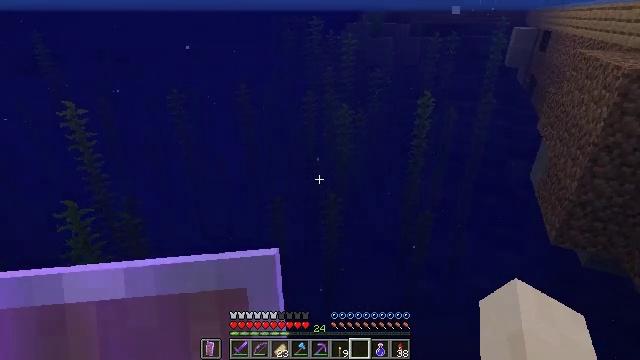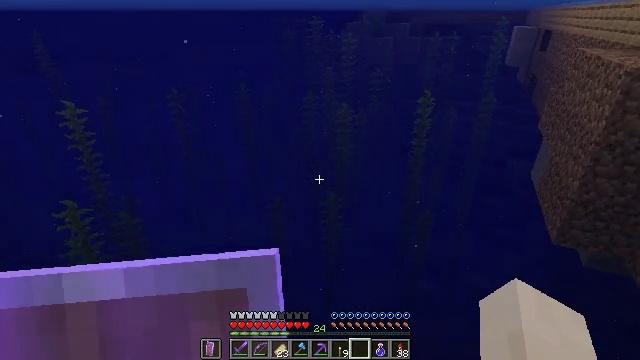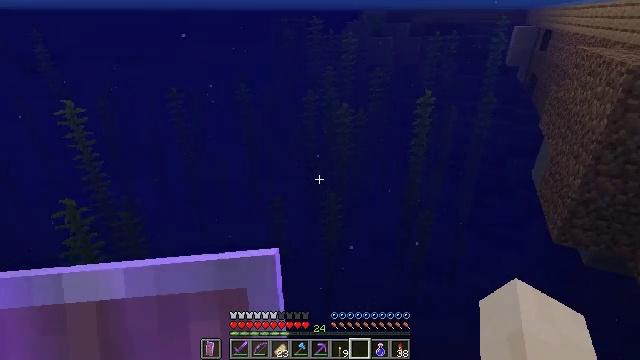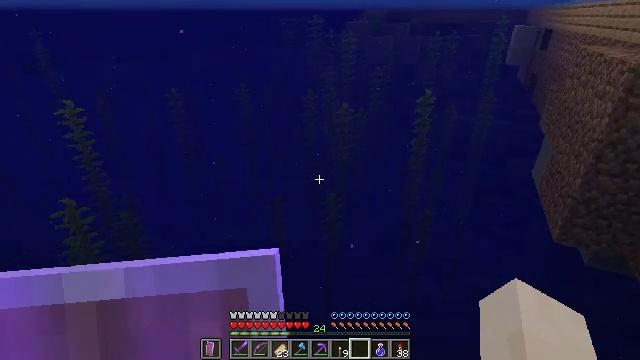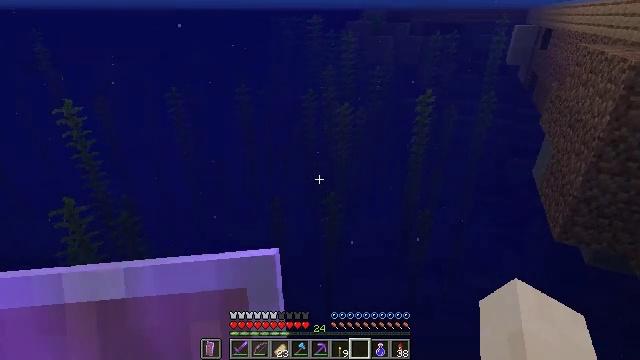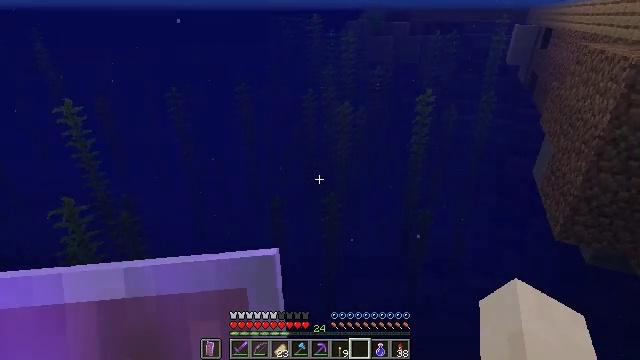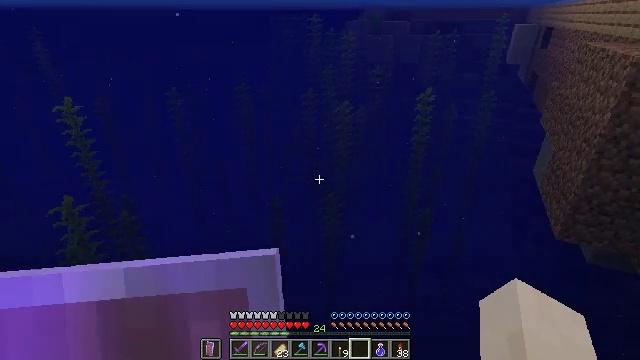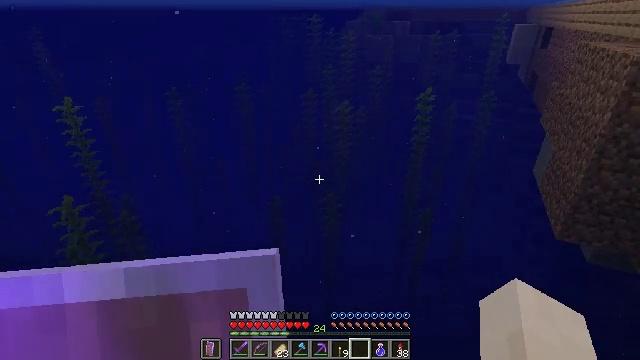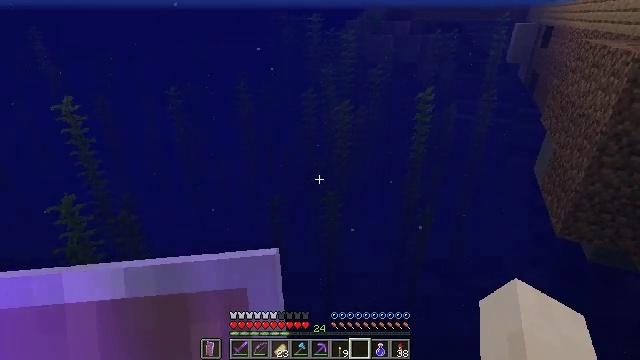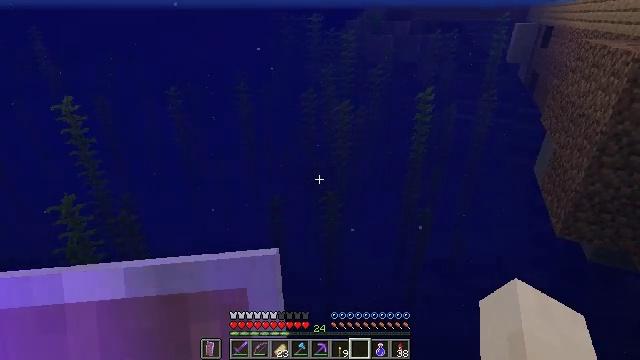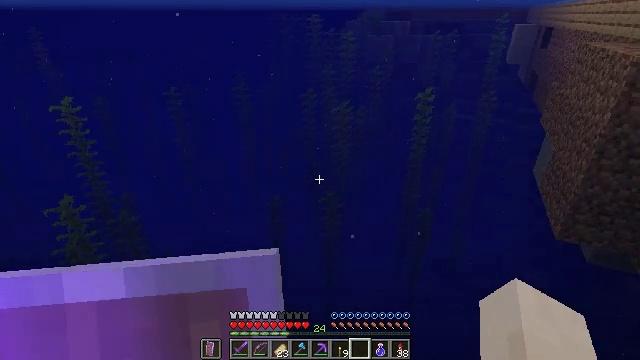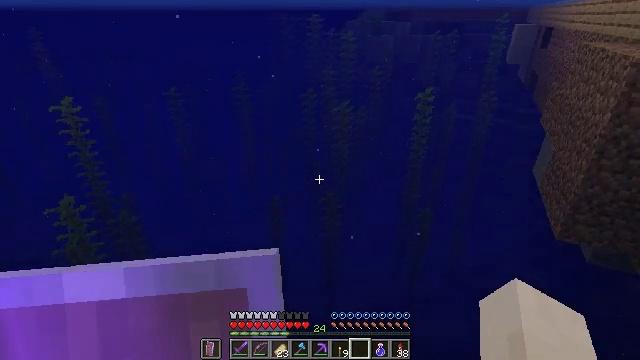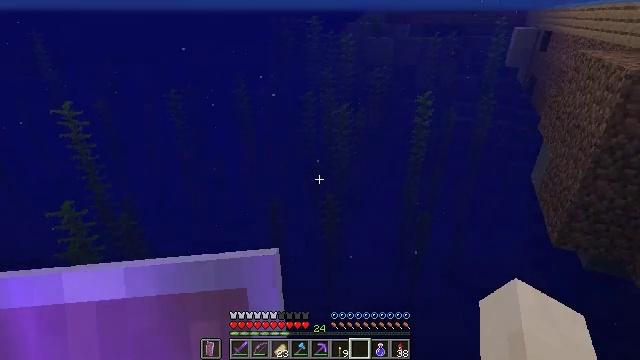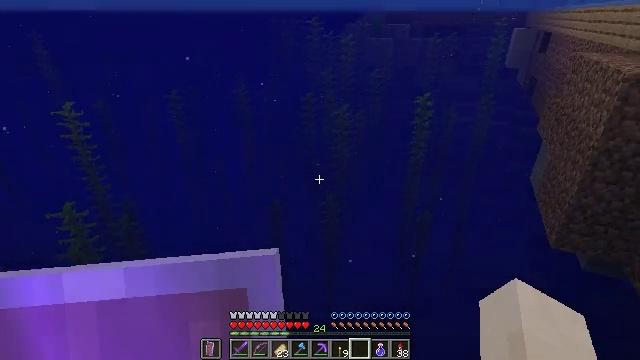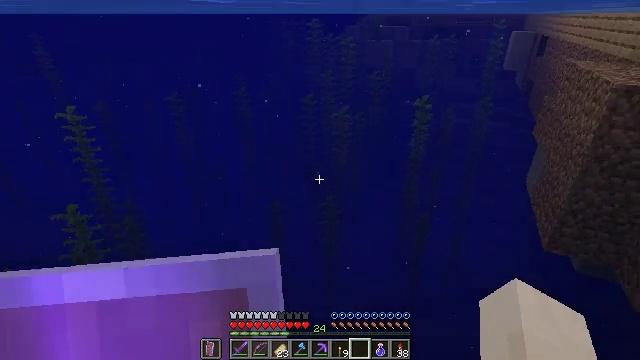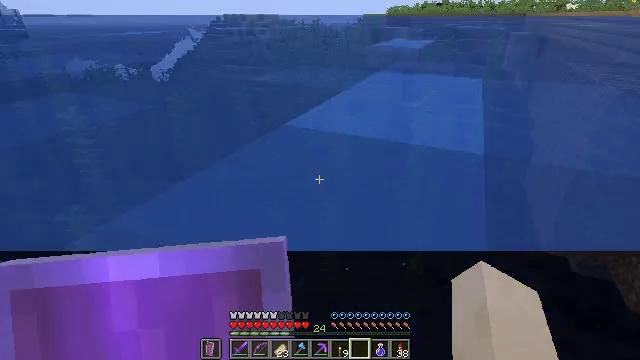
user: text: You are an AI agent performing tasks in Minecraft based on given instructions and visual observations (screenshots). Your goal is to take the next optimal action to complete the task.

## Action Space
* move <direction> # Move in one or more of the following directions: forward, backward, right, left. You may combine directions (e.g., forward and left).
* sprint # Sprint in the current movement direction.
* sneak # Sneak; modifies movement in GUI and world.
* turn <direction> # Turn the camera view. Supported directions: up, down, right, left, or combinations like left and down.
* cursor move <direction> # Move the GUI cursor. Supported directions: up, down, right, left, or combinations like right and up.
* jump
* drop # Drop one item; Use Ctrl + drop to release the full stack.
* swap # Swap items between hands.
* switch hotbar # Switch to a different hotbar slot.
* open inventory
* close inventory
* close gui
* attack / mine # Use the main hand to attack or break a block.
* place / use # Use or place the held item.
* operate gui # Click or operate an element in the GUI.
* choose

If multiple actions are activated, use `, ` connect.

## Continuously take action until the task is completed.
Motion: motion action
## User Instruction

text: Break the chiseled stone bricks for materials.
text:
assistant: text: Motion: no_op
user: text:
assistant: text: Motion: no_op
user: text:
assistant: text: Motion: no_op
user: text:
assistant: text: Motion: no_op
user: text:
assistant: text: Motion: no_op
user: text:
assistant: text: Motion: no_op
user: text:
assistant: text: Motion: no_op
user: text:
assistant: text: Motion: no_op
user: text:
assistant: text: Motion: jump
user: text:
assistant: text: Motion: jump
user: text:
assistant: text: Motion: jump
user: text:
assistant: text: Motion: jump
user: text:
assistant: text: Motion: move back, jump
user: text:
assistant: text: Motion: move back, jump
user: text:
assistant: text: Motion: move back, jump
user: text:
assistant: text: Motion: move back, jump
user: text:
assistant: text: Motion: move back, jump
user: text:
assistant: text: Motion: move back, jump
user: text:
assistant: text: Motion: move back, jump
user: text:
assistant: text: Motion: move back, jump
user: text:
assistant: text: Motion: move back, jump
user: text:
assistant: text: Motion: move back, jump
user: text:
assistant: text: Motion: move back, jump
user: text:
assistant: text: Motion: move back, jump
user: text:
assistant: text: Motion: move back
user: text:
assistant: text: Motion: move back
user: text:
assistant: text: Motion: move back
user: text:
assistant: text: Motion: move back
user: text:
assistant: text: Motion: move back
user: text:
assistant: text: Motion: move back